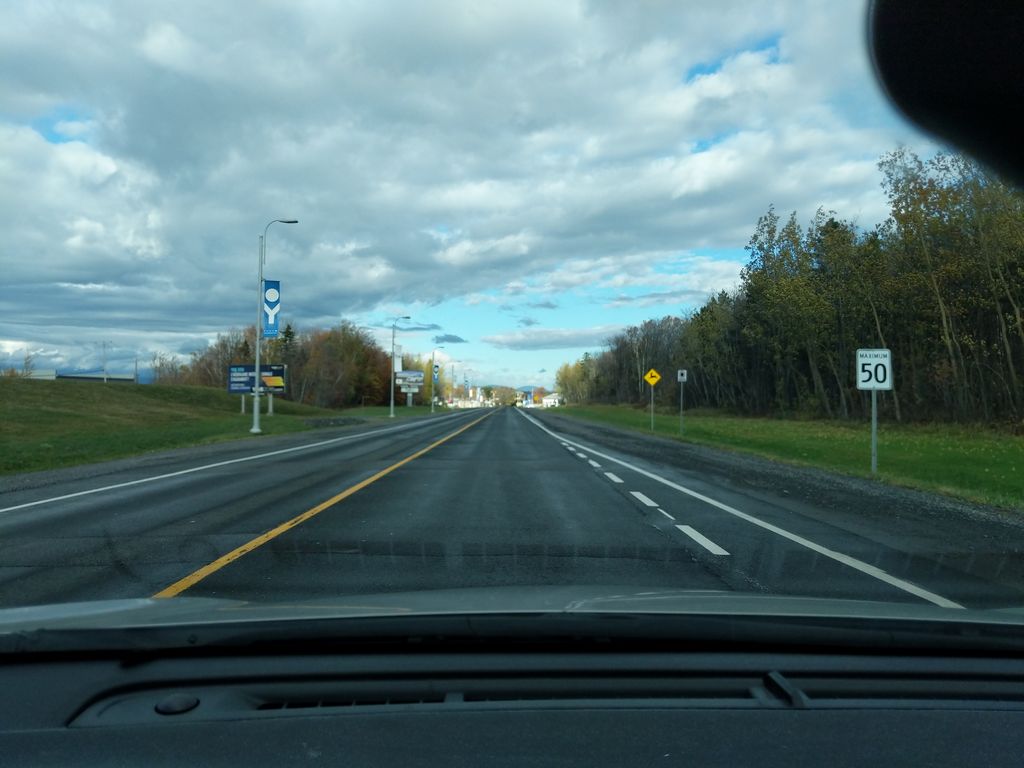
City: quebec_city